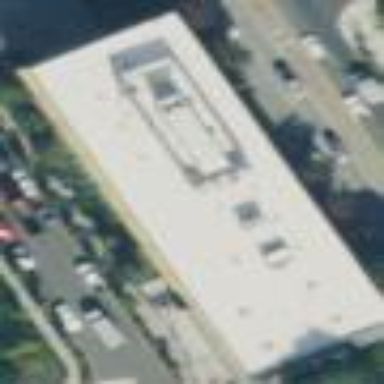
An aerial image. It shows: Office building.